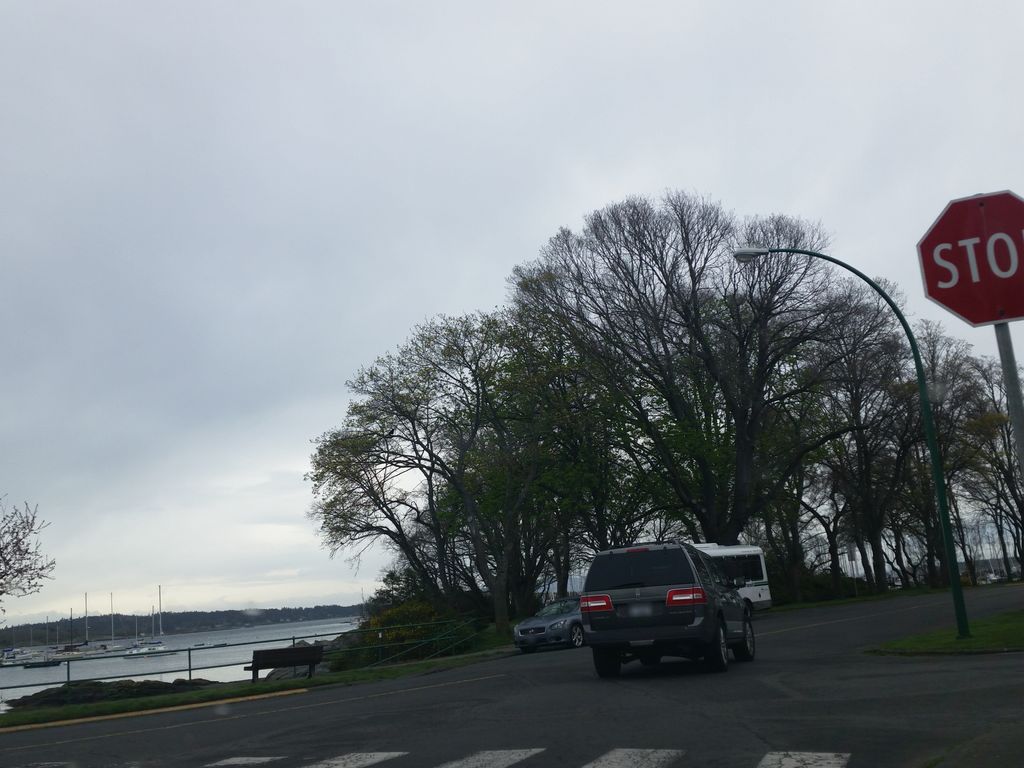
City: victoria